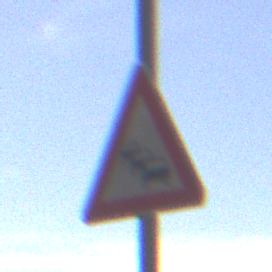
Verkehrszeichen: Stau
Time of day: MorningAfternoon
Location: Outdoor (RoadRail)
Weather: PartlyCloudy
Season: NotSpecified
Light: Natural